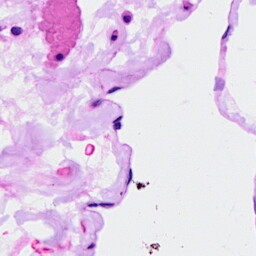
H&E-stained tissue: Ovarian